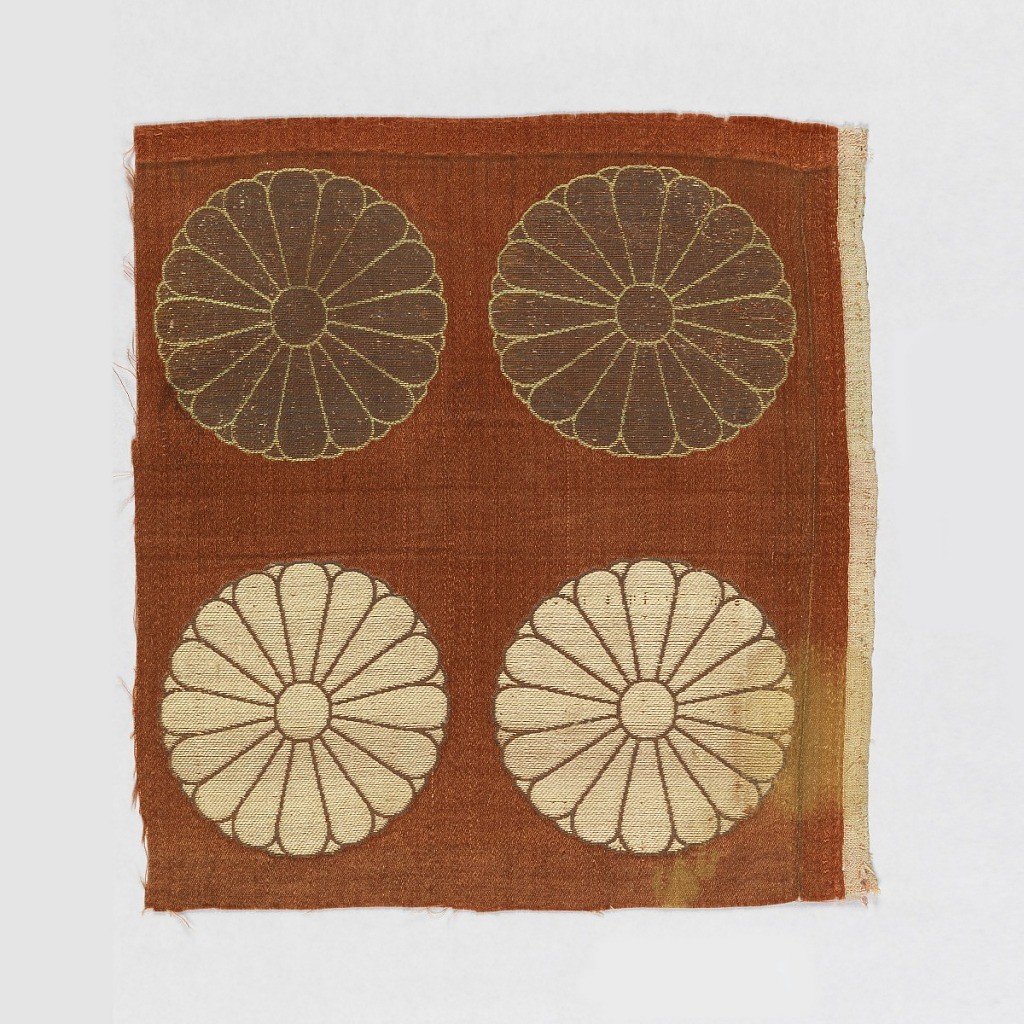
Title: Textile
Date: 17th–18th century
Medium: silk, paper with applied gold foil Technique: plain compound satin
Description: Orange satin ground with two rows of two large, round flowers in cream and green silk with silver gilt paper.